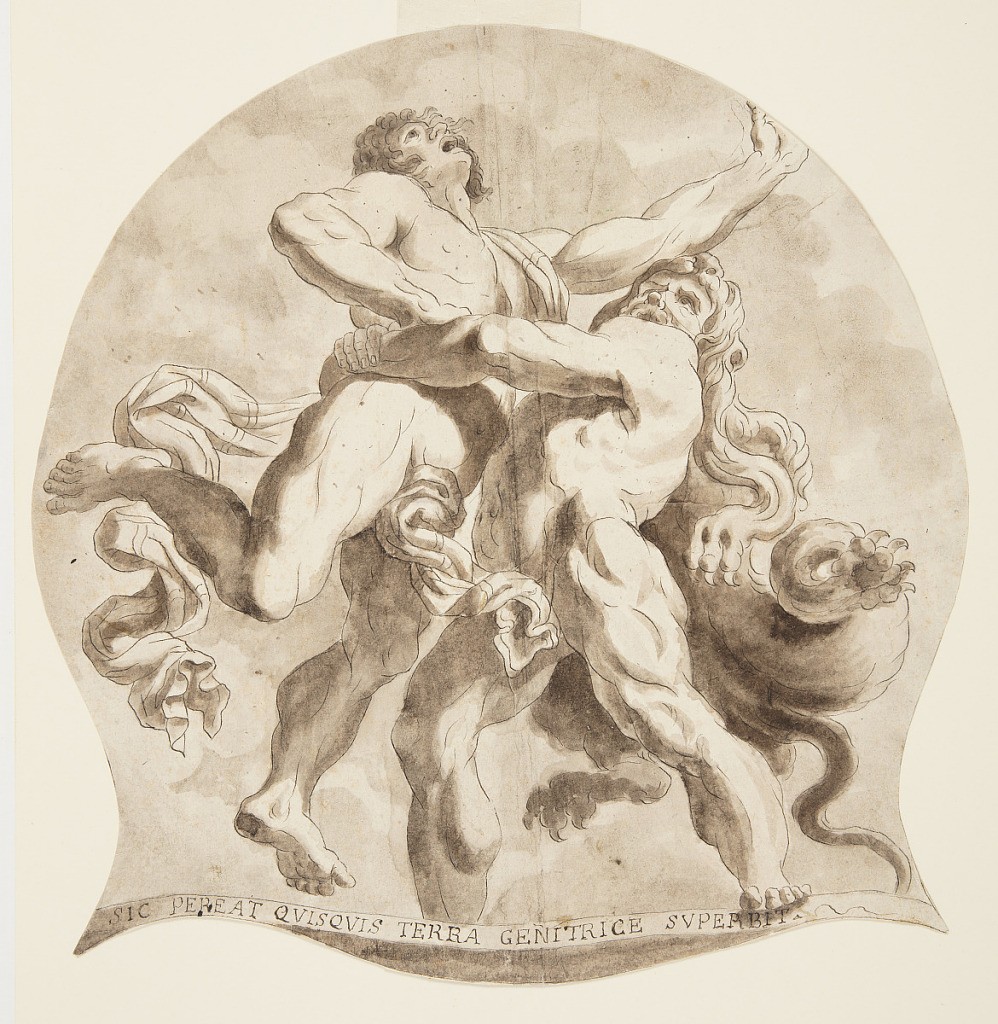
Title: Hercules and Antaeus
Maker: Annibale Carracci, Italian, 1560–1609
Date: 1800–20
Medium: Pen and black ink, brush and brown wash on cream paper
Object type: Drawing
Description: Hercules, wearing a lion's skin, lifts the giant, Antaeus, over his head. The figures are seen foreshortened from below. An inscriptional ribbon below the two figures reads: SIC PEREAT QVISQVIS TERRA GENITRICE SVPERBIT. The drawing is in the shape of a circle, with two triangular-shaped corners protruding from the lower left and lower right.